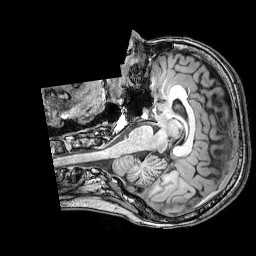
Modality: T1w
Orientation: axial
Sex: female
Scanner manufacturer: philips
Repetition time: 0.008106 s
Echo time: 0.00371 s